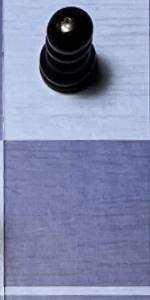
Label: Empty